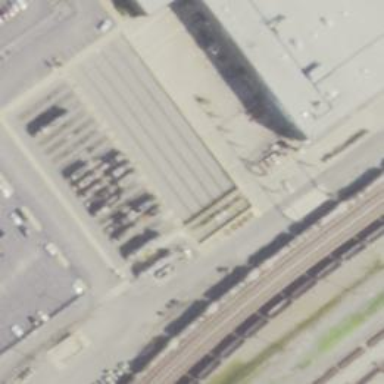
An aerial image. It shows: Railway yard.